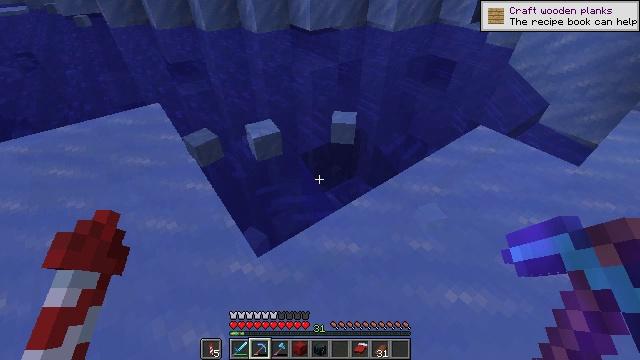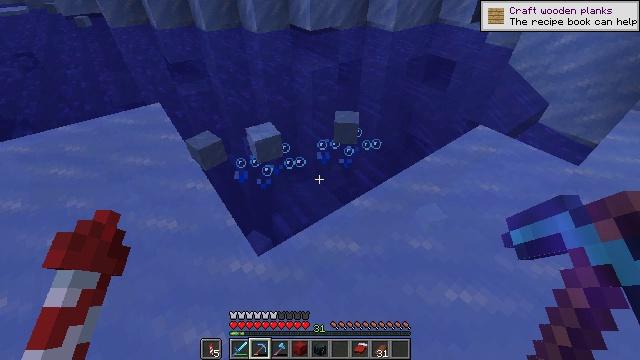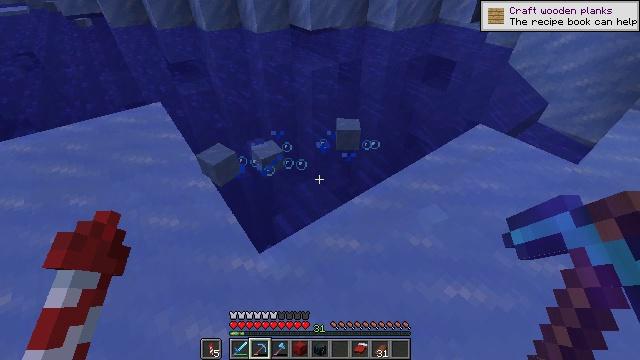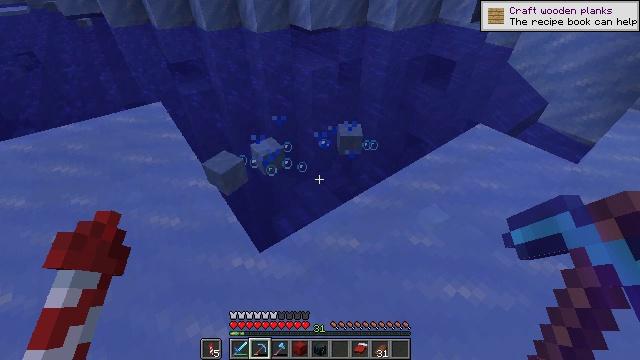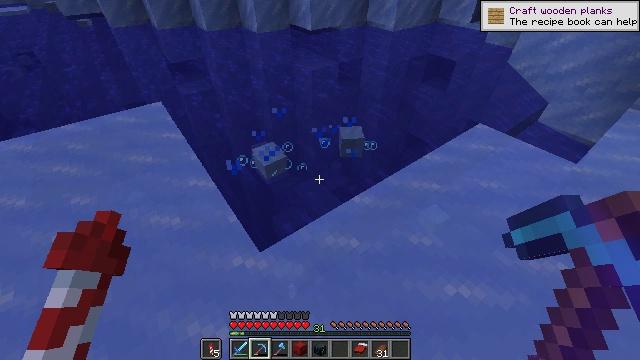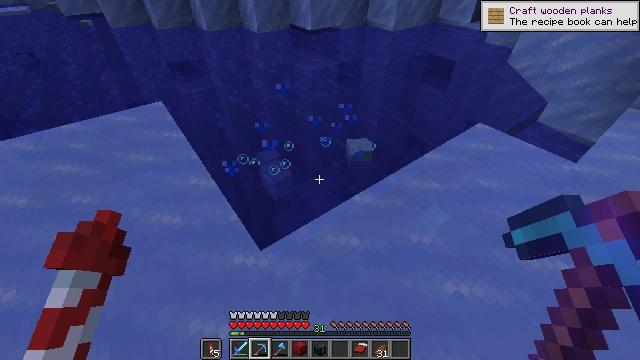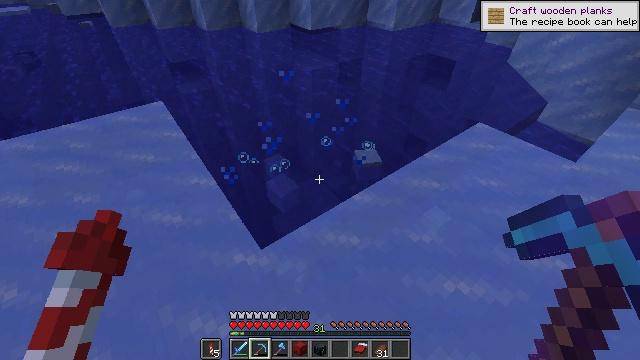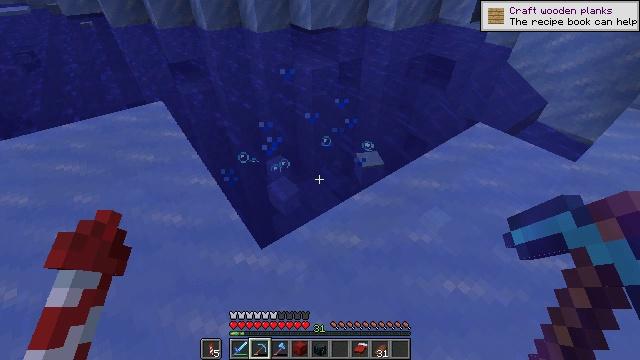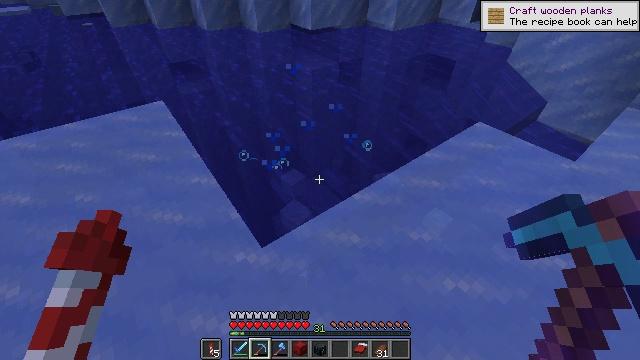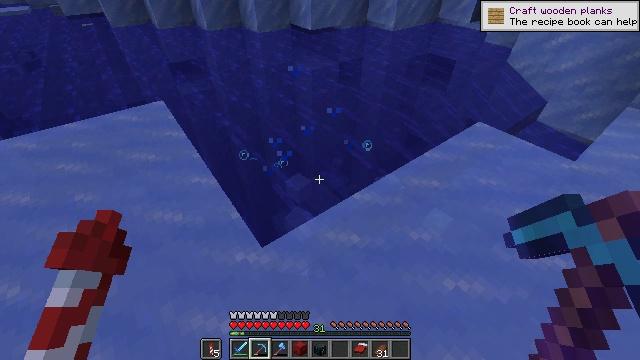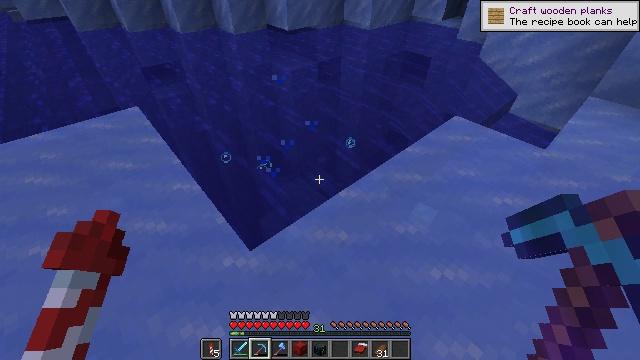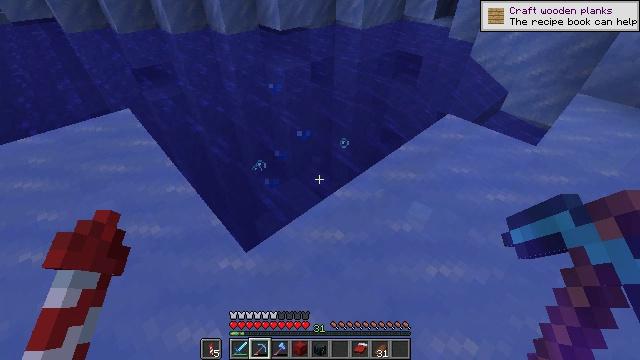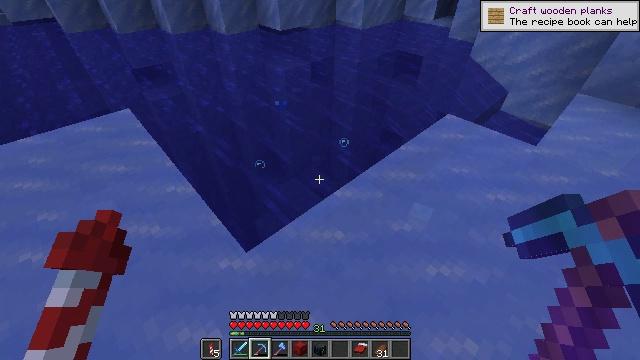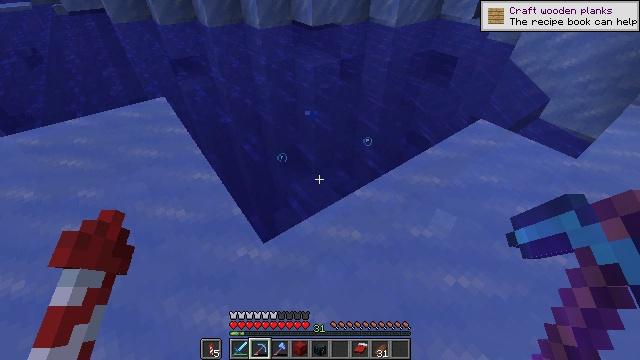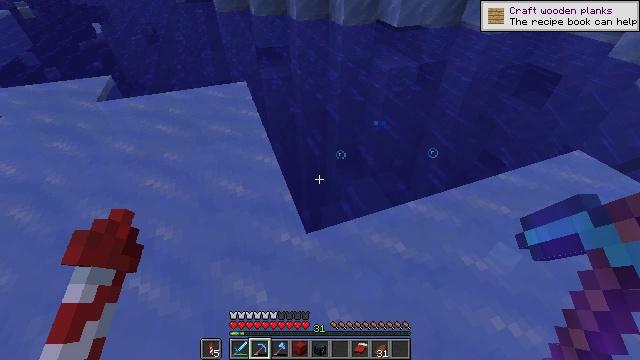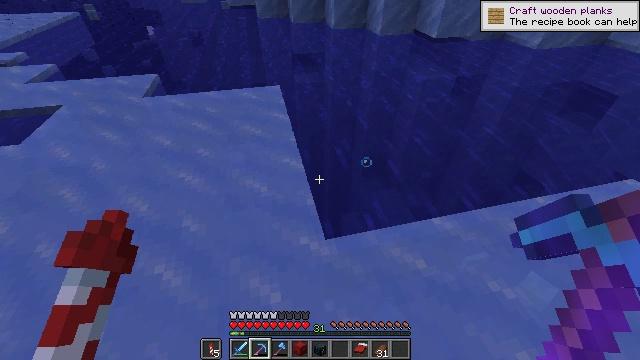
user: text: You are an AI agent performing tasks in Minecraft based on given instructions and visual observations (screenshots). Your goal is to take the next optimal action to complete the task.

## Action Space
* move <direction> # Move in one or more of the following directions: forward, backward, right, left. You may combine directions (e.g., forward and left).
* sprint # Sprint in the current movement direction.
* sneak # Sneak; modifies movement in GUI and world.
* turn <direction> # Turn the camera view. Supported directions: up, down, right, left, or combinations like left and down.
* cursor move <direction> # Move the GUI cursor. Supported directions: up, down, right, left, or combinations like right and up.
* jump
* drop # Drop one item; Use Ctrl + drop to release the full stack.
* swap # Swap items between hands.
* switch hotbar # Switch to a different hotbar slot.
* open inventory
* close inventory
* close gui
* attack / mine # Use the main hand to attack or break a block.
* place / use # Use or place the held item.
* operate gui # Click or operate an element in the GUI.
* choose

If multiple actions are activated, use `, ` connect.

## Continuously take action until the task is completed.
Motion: motion action
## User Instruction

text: Harvest the ice from frozen areas.
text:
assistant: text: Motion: no_op
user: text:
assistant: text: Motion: no_op
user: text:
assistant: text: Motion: no_op
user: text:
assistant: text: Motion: no_op
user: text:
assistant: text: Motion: no_op
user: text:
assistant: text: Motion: no_op
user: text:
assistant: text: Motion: no_op
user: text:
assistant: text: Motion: no_op
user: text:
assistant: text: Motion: no_op
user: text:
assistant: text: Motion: turn right
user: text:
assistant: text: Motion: turn right
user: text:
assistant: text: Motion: no_op
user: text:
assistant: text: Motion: turn left
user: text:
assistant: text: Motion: turn left
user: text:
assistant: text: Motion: turn left and up
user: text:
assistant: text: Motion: turn left and up
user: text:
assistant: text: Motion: turn left
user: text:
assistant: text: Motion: attack / mine
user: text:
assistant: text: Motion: turn left, attack / mine
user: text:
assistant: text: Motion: turn left and up, attack / mine
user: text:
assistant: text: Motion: move forward, turn up
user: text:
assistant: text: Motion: move forward and move left
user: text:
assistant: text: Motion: move forward and move left
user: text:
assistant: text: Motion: move forward and move left, turn right, attack / mine
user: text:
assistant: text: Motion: move forward and move left, attack / mine
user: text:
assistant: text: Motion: move forward and move left, attack / mine
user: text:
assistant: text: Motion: move forward and move left, turn left, attack / mine
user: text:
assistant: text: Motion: move forward and move left, turn left, attack / mine
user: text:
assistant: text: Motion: move forward and move left, attack / mine
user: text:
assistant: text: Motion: move forward and move left, attack / mine